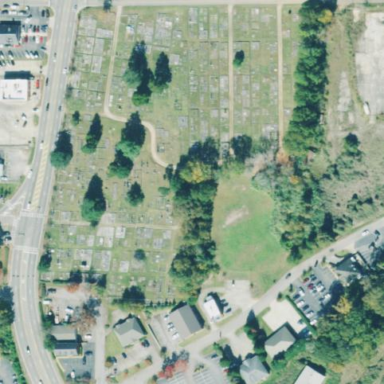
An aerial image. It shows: Cemetery.